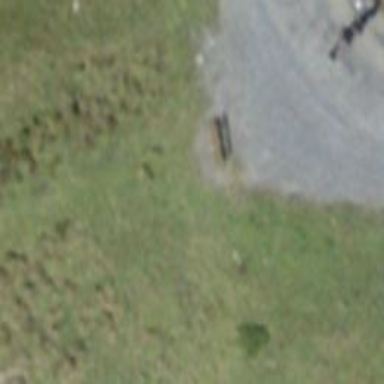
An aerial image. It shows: Bench.